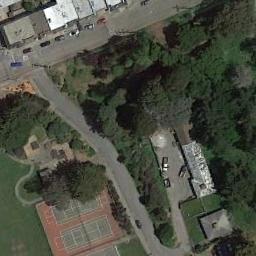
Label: tennis_court